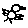
Label: bird